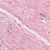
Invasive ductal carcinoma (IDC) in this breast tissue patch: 0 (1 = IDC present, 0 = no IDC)